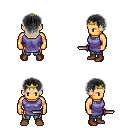
a pixel art fantasy rpg character, male body template, human, tanned skin, chain tabard jacket, teal pants, gray plain hairstyle, gold tiara, brown shoes, dagger, four views (front, back, left, right), 2x2 character sprite sheet, small pixel art, hard edges, no anti-aliasing